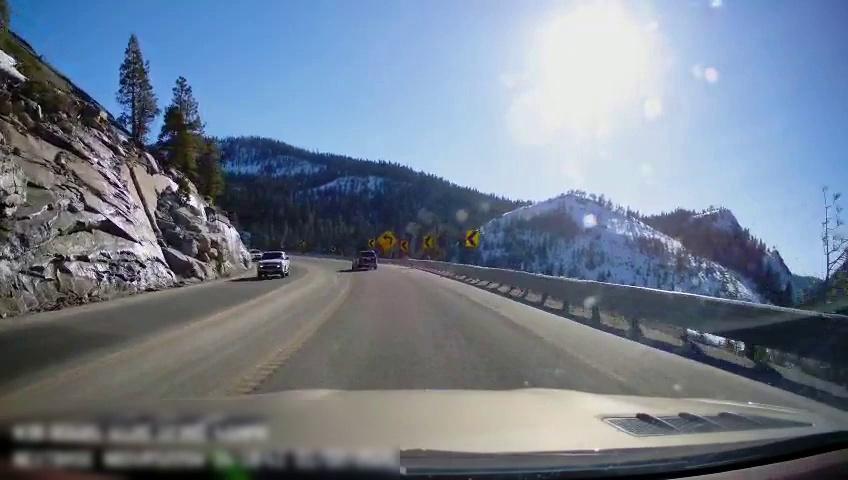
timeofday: Day
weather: Sunny
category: Drivable Space
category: Vehicles | SUV
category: Vehicles | SUV
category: Vehicles | SUV
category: Lanes | Current Lane
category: Lanes | Alternate Lane
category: Lanes | Opposite Lane
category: Lanes | Opposite Lane
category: Traffic | Signs
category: Traffic | Signs
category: Traffic | Signs
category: Traffic | Signs
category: Traffic | Signs